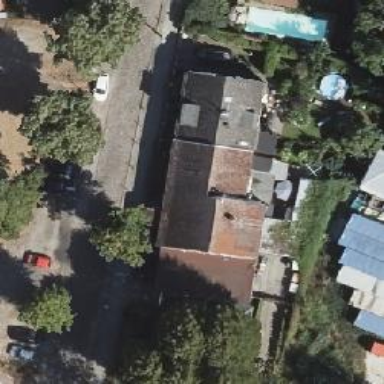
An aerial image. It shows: Restaurant.